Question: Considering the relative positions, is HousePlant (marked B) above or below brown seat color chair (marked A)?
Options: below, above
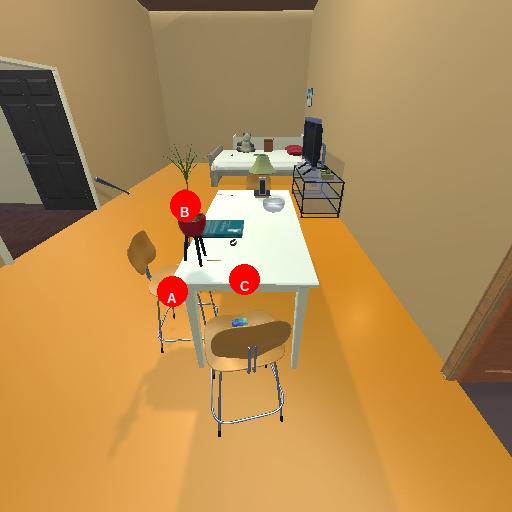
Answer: below